Question: I'm running <URL>,
but changing:
'''
glTexParameteri(GL_TEXTURE_2D, GL_TEXTURE_WRAP_S, GL_REPEAT);
'''
to:
'''
glTexParameteri(GL_TEXTURE_2D, GL_TEXTURE_WRAP_S, GL_CLAMP);
'''
And I got a slightly different image at the top and right.

But as can seen from the code:
'''
glBegin(GL_QUADS);
//lower left
glTexCoord2f(0, 0);
glVertex2f(-1.0, -1.0);
//upper left
glTexCoord2f(0, 1.0);
glVertex2f(-1.0, 1.0);
//upper right
glTexCoord2f(1.0, 1.0);
glVertex2f(1.0, 1.0);
//lower right_
glTexCoord2f(1.0, 0);
glVertex2f(1.0, -1.0);
glEnd();
'''
The texture will not go out of range, why GL_CLAMP matters?
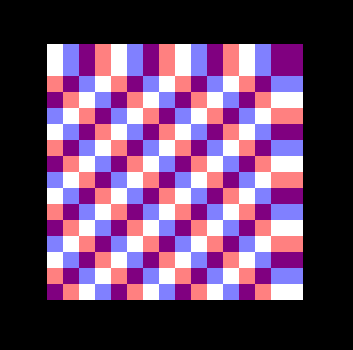
Answer: In the fragment shader the colors are mixed with colors top right from the current texel. There is a 'vec2(0.0625, 0.0625)' added to the texture coordinate. So you always get the same value using 'GL_CLAMP' when looking up texture coordinates higher or equal (1.0 - 0.0625) = 0.9375.
'''
void main() {
vec4 s1 = texture2D(tex0, gl_TexCoord[0].st);
vec4 s2 = texture2D(tex1, gl_TexCoord[0].st + vec2(0.0625, 0.0625));
gl_FragColor = mix(vec4(1, s1.g, s1.b, 0.5), vec4(s2.r, s2.g, 1, 0.5), 0.5);
}
'''